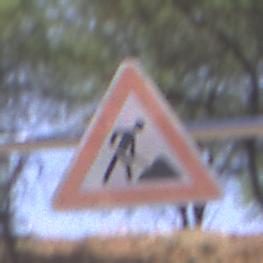
Verkehrszeichen: Arbeitsstelle
Umgebung: Outdoor, RoadRail
Tageszeit: Midday
Wetter: Clear
Licht: Natural
Jahreszeit: NotSpecified
Kontrast: HighContrast